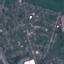
Land use / land cover: Residential